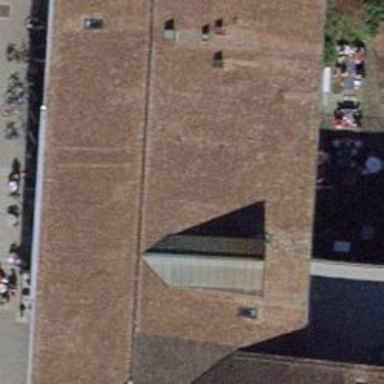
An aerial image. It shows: Museum.